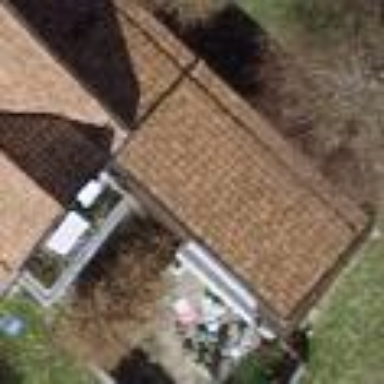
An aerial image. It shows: Garage.